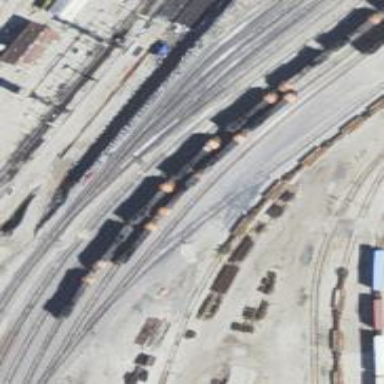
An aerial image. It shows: Abandoned railway yard.